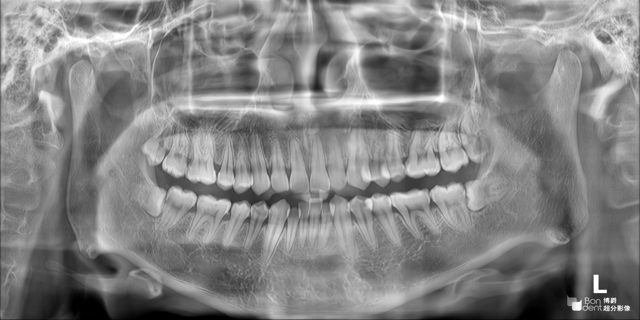
adult